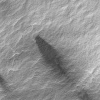
Atmospheric dust classification: not_dusty